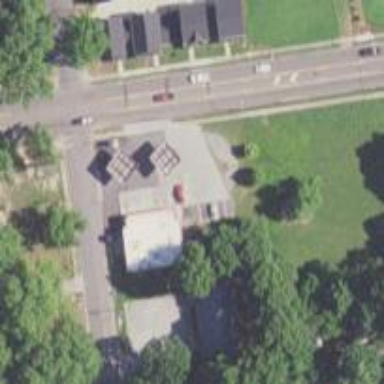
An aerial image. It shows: Convenience shop.